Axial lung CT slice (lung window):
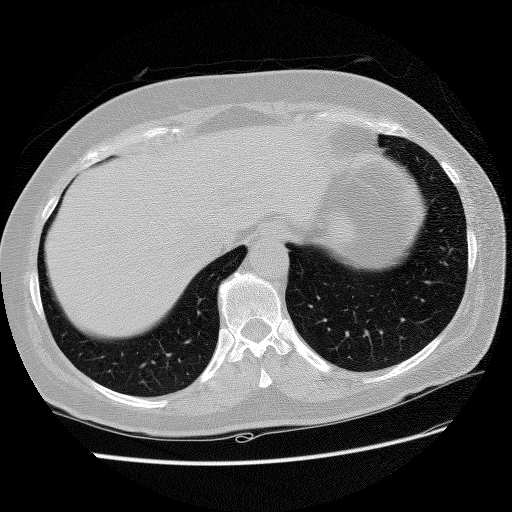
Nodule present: no